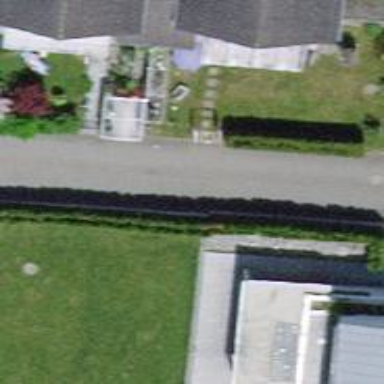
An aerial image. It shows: Asphalt road in residential area.